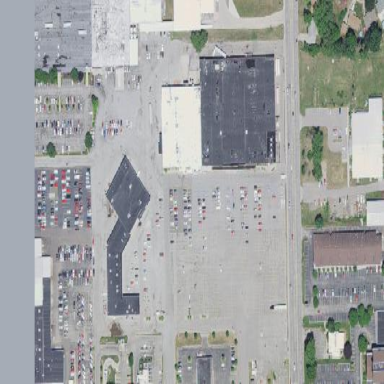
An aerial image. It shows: Retail area.